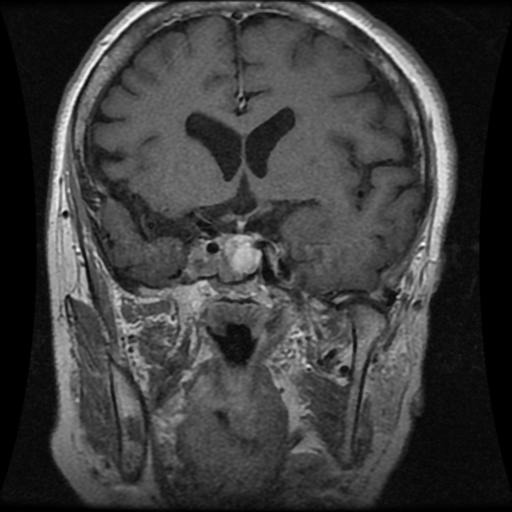
Label: pituitary